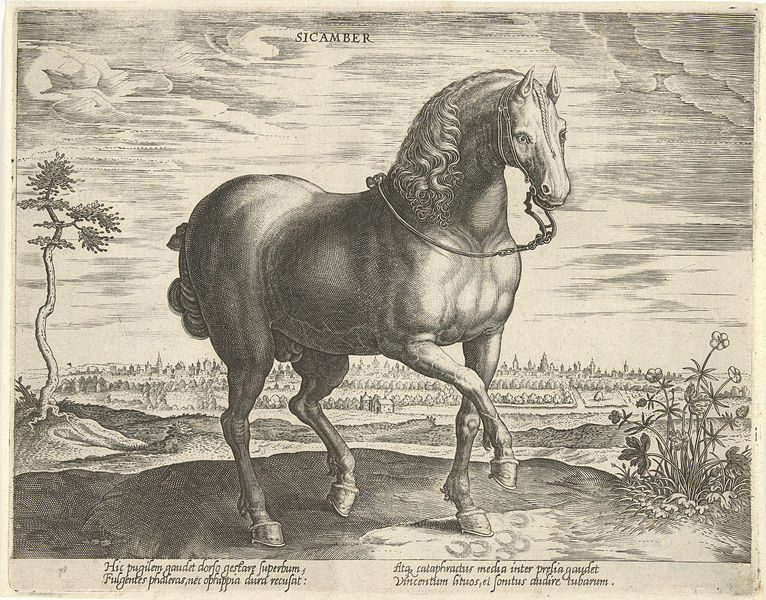
Titel: Paard uit Gelre
Künstler: Hans (I) Collaert
Standort: Amsterdam
Institution: Rijksmuseum
Schlagwörter: white, black, gray, hair, painting, portrait, flowers, plant, flower, clouds, horses, life, sky, tree, background, landscape, horizon, houses, trees, village, armour, eyes, male, forest, grass, plants, drawing, black and white, sketch, tail, roots, curls, town, outside, city, leaves, buildings, walk, ground, ears, shoe, engraving, pencil, draw, animal, balls, legs, bush, farm, horse, reins, shading, strong, hoof, hooves, gallop, land, tan, muscle, latin, penis, text, halter, bridle, mane, earth, muscles, mule, rein, advertisement, ringlets, sktech, horseshoe, stems, stallion, harness, testicles, hoses, black horse, sicamber, pugilem, +sky, nuzzle, ers